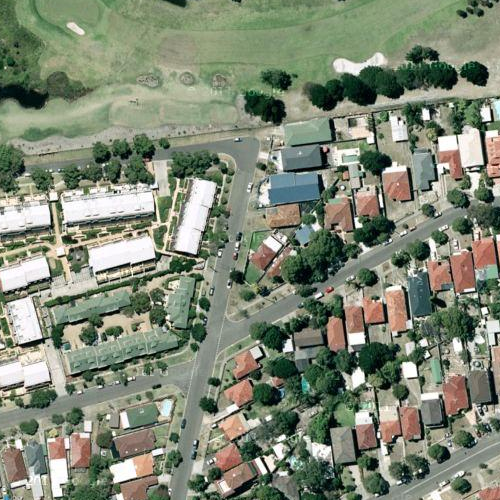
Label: sydney